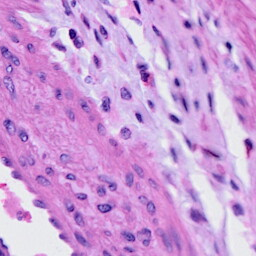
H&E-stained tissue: Cervix